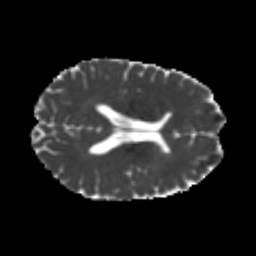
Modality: MD
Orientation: axial
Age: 23
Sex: male
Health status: healthy
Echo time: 0.074 s